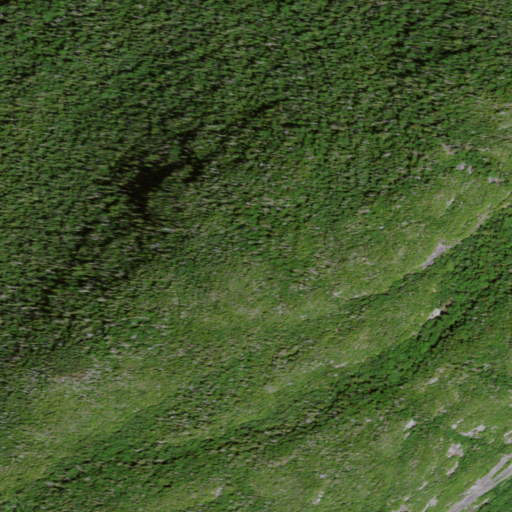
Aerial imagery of mountain in New York named Avalanche Mountain containing evergreen forest, mixed forest, grassland, and deciduous forest